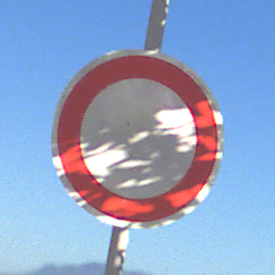
Verkehrszeichen: VerbotFahrzeugeAllerArt
Umgebung: Outdoor, RoadRail
Tageszeit: MorningAfternoon
Wetter: Clear
Licht: Natural
Jahreszeit: NotSpecified
Kontrast: HighContrast